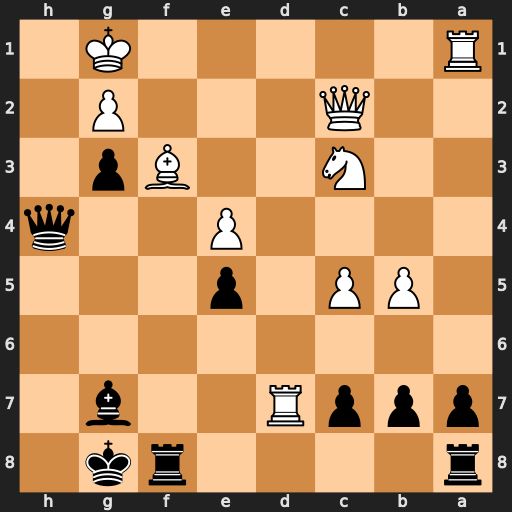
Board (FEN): r4rk1/pppR2b1/8/1PP1p3/4P2q/2N2Bp1/2Q3P1/R5K1
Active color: b
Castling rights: -
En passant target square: -
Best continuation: Qh2+ Kf1 Rxf3+ gxf3 Qxc2